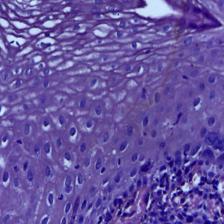
Diagnosis: OSCC